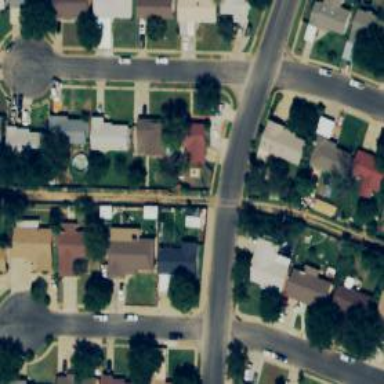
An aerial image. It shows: Alleyway designated as service road.